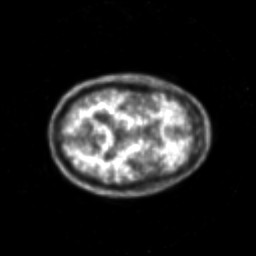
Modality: PET
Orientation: axial
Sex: male
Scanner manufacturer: siemens